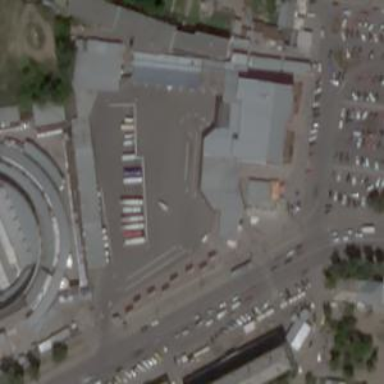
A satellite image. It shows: View of roof of building.